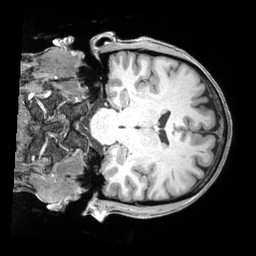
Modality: T1w
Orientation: coronal
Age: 46
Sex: male
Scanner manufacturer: siemens
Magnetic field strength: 3 T
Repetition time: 2.4 s
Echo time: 0.00195 s